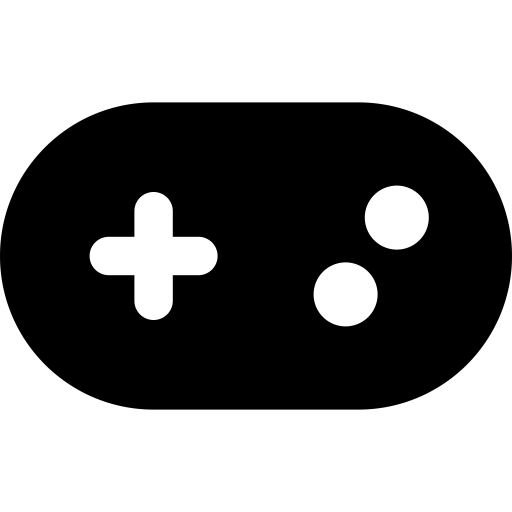
Tags: icon, FontAwesome, fa-icon, solid, gamepad